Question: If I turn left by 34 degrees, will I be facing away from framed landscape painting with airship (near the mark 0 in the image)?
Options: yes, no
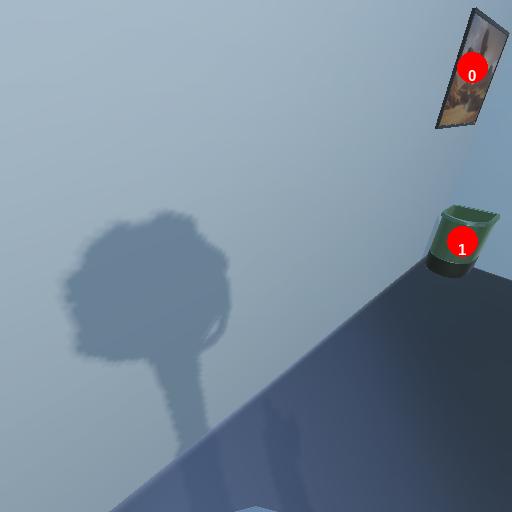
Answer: yes